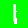
Digit: 1